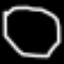
Label: octagon